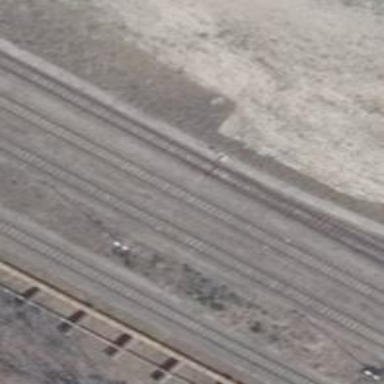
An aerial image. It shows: Railway switch.